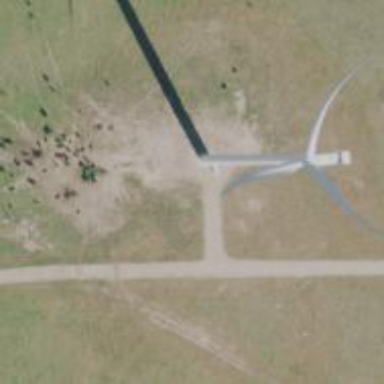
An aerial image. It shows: Wind generator using horizontal axis wind turbines.